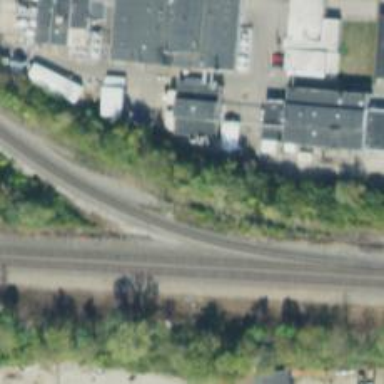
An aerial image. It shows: Abandoned railway with embankment.